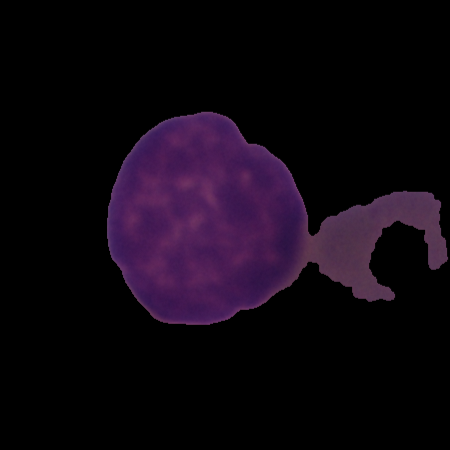
Label: cancer